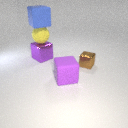
large purple metal cube below large yellow rubber sphere